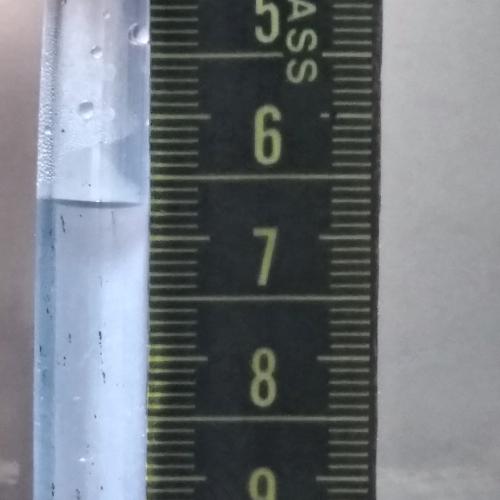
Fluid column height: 6.7 cm